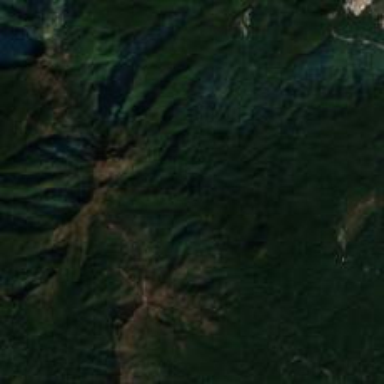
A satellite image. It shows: Majestic peak in the wilderness.